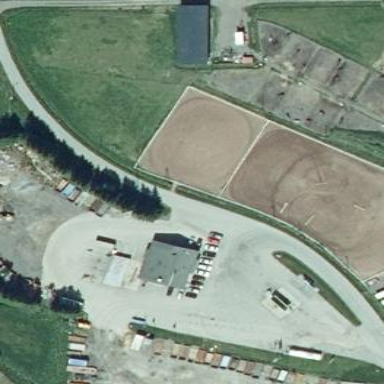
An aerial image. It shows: Equestrian pitch for leisure land activities.